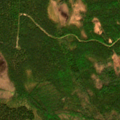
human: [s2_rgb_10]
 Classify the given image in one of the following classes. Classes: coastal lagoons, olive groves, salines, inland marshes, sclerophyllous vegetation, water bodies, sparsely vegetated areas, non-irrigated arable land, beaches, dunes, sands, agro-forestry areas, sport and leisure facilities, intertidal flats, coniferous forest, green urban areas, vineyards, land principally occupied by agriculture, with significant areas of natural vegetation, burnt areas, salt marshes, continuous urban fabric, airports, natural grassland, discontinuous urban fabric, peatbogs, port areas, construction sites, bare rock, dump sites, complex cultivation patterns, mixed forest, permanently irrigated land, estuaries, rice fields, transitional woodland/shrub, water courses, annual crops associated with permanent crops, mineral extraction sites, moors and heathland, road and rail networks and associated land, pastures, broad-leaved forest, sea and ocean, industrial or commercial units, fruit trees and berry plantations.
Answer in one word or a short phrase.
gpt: coniferous forest, transitional woodland/shrub